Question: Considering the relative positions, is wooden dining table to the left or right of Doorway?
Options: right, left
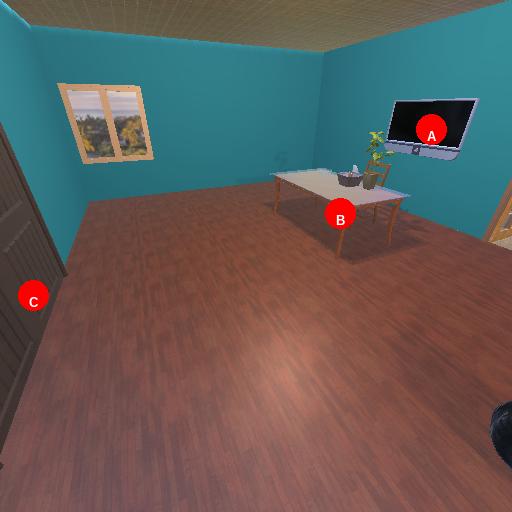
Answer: right